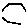
Label: hexagon